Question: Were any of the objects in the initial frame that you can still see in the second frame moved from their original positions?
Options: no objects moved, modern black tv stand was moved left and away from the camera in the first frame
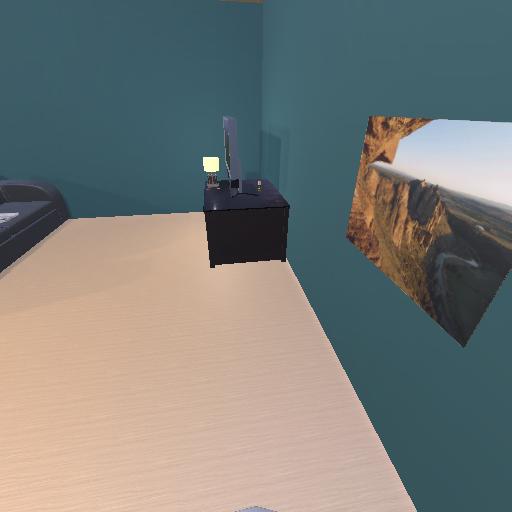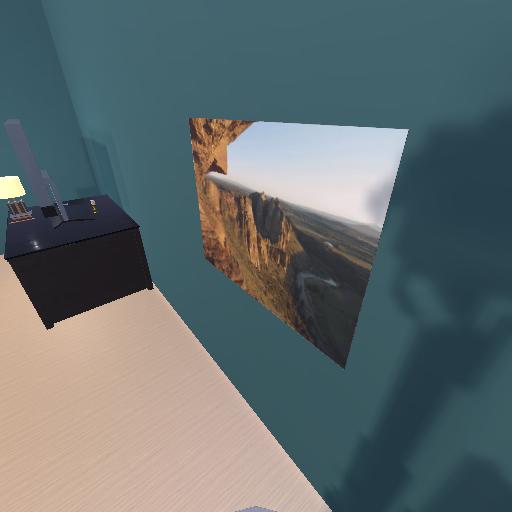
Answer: no objects moved